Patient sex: M
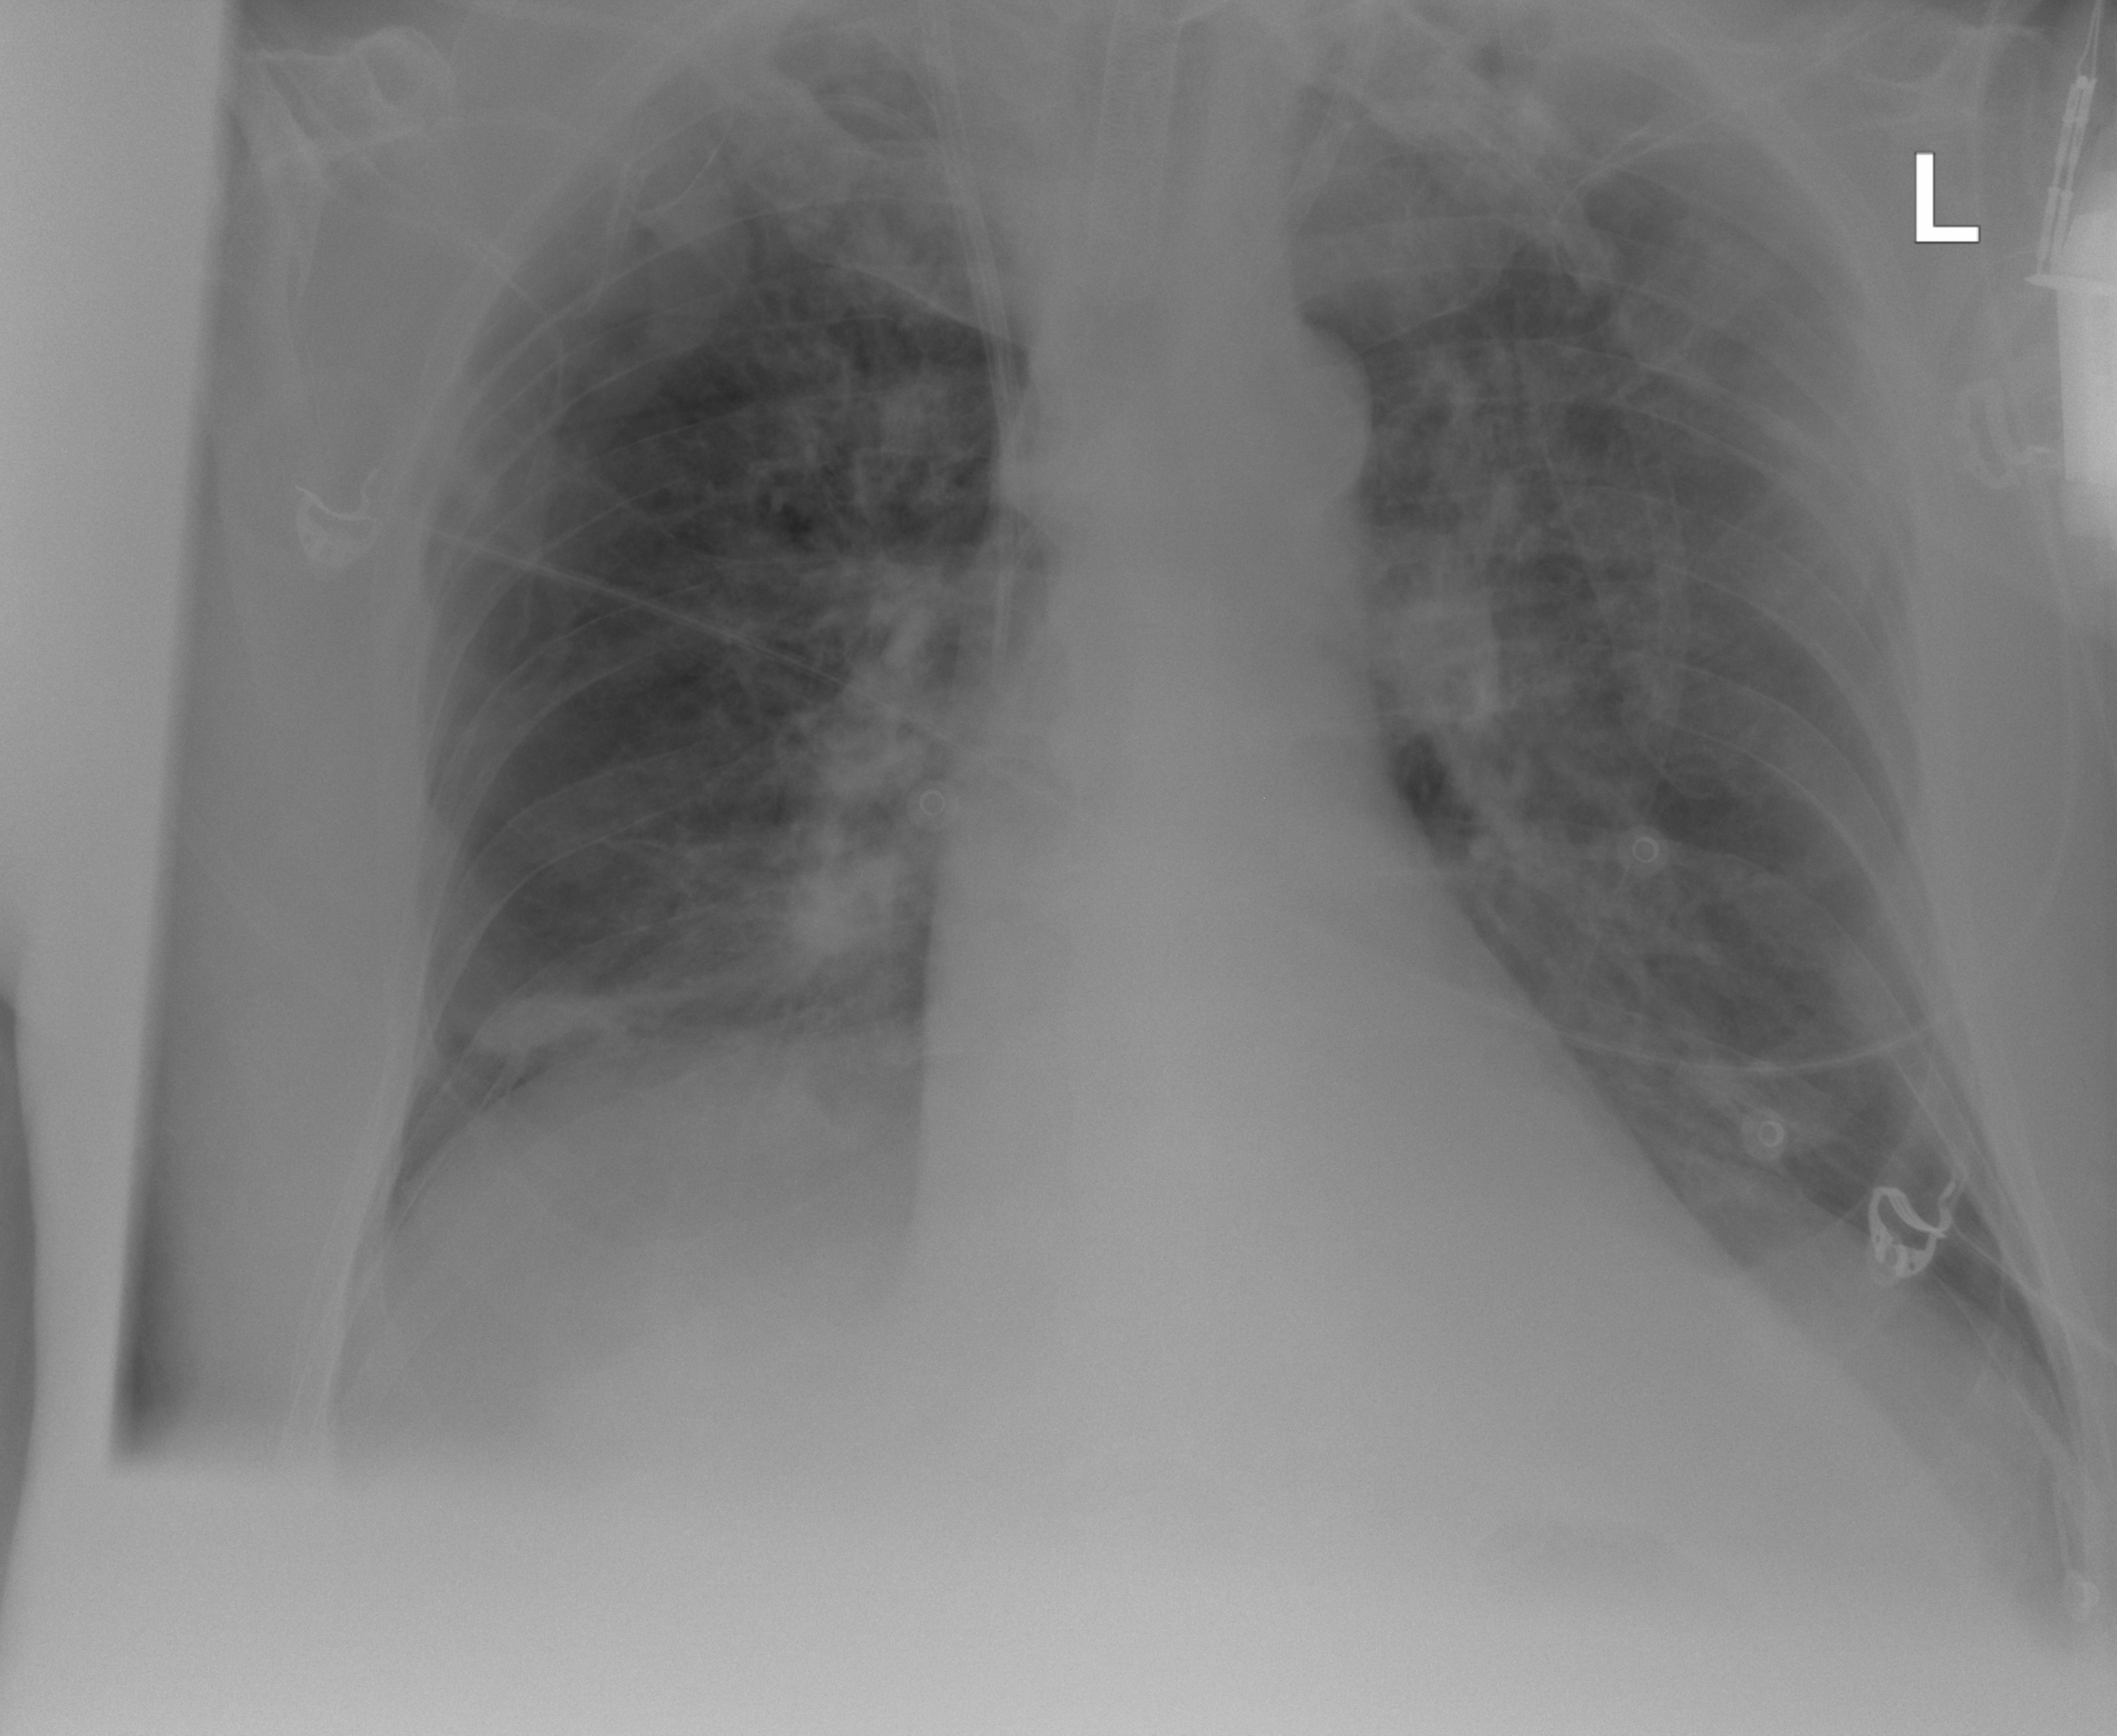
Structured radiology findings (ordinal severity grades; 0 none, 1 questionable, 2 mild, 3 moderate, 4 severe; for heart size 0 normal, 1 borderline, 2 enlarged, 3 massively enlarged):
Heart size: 0
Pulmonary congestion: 2
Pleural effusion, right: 0
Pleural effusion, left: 0
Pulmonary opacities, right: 0
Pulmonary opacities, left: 0
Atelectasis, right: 2
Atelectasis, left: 0